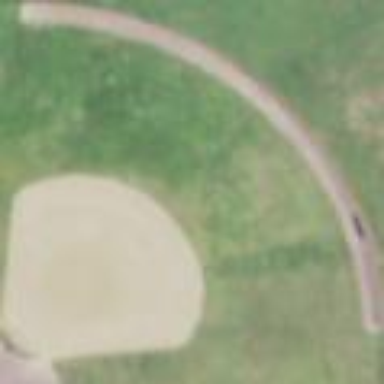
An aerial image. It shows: Baseball pitch for leisure and sports activities.